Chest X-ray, AP view. Patient: 60 years old, sex F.
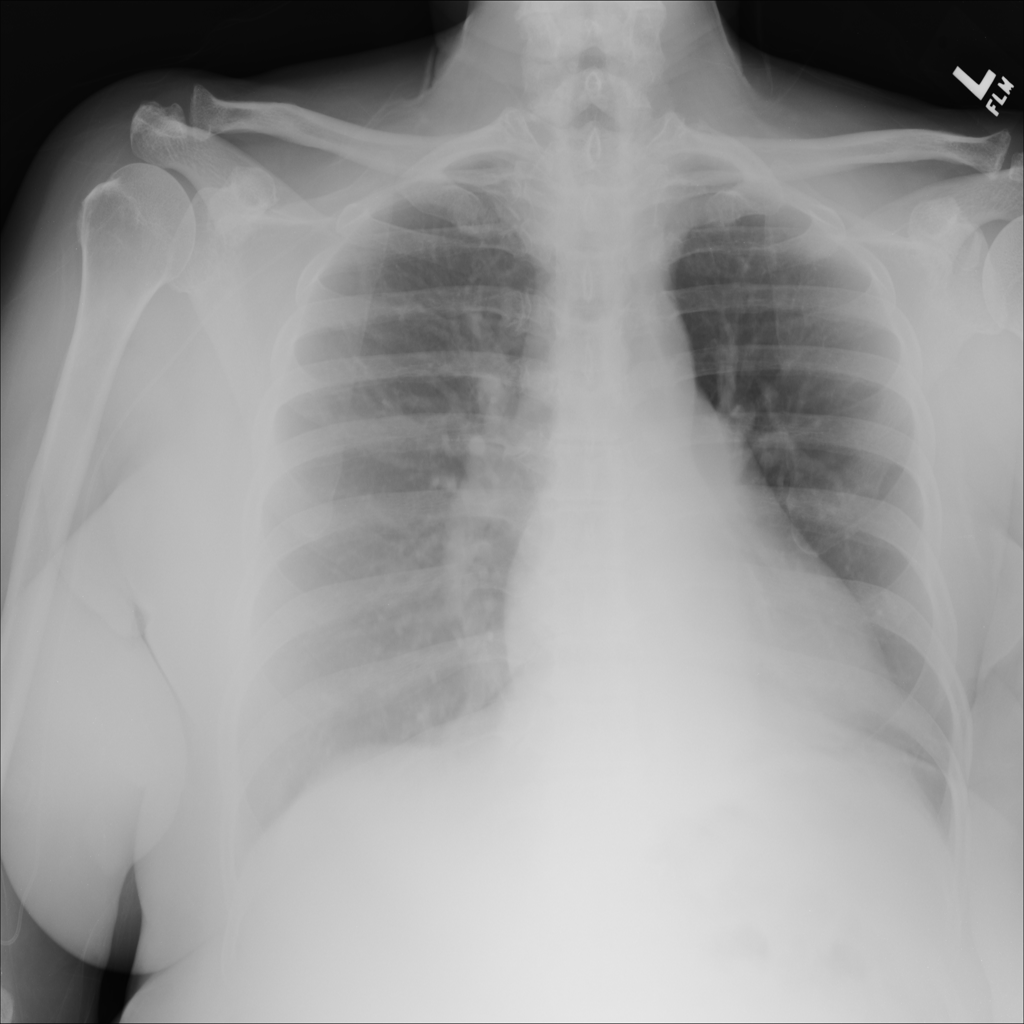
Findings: No Finding